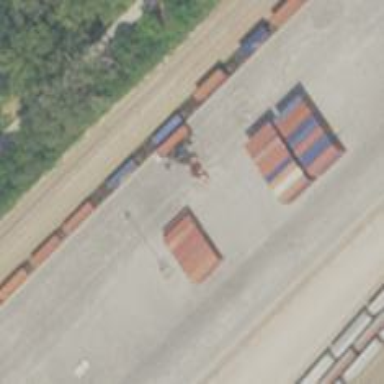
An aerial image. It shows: View of railway yard.